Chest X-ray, AP view. Patient: 55 years old, sex M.
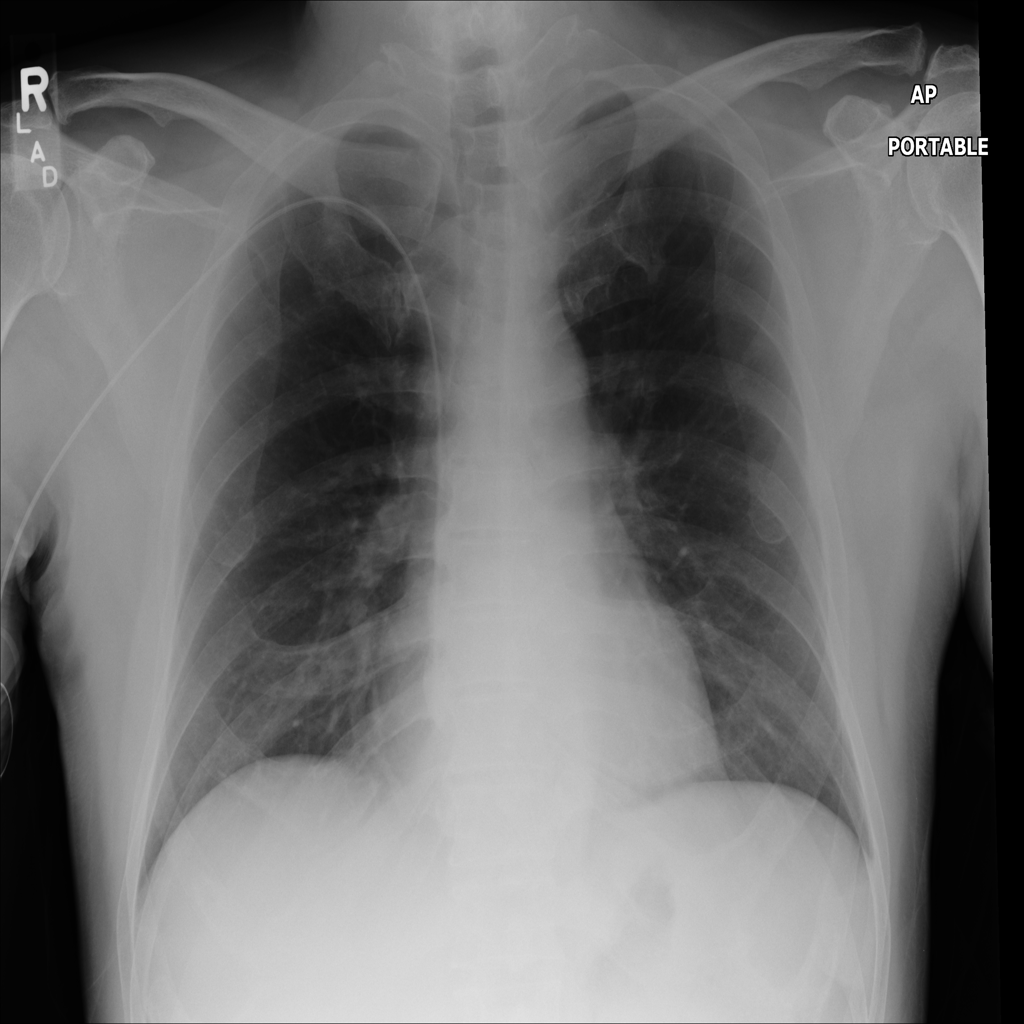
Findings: No Finding